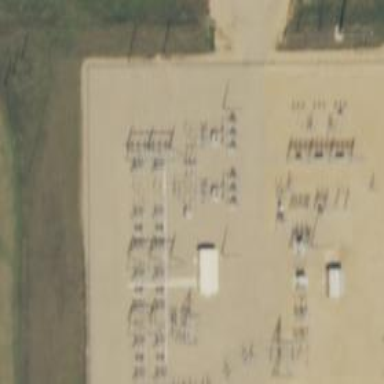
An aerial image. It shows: Switch used for power control.